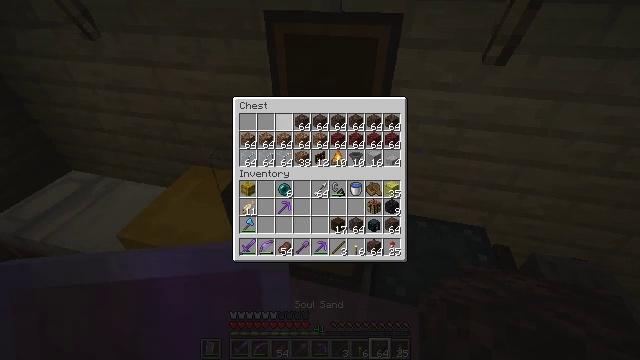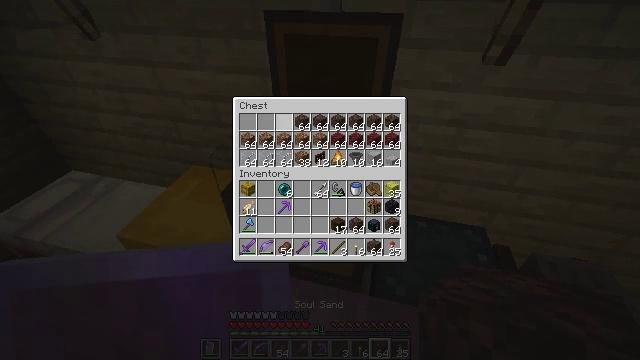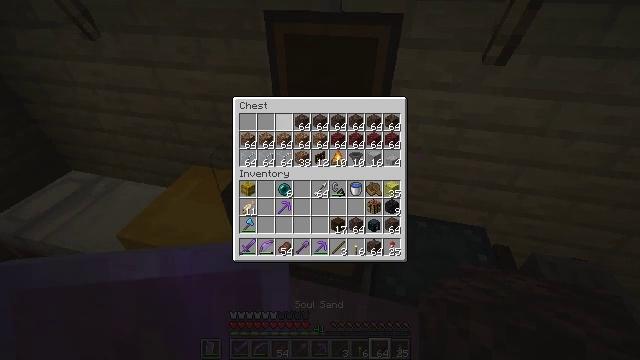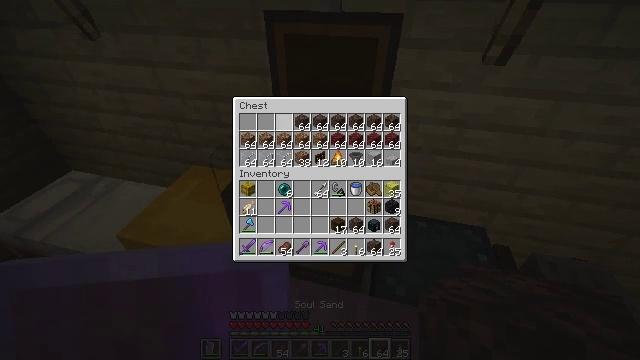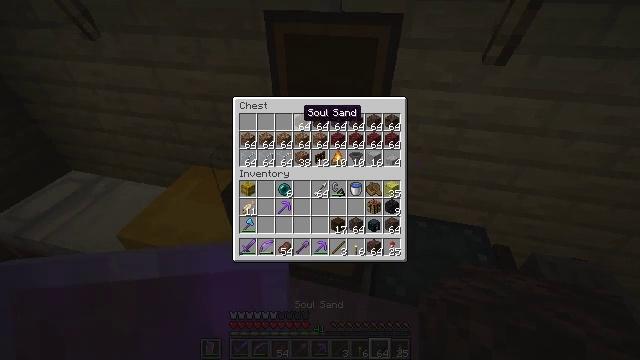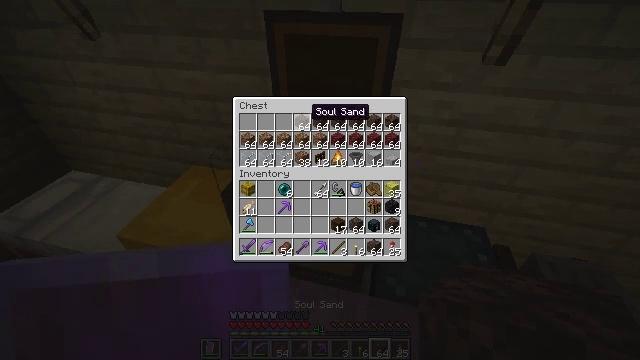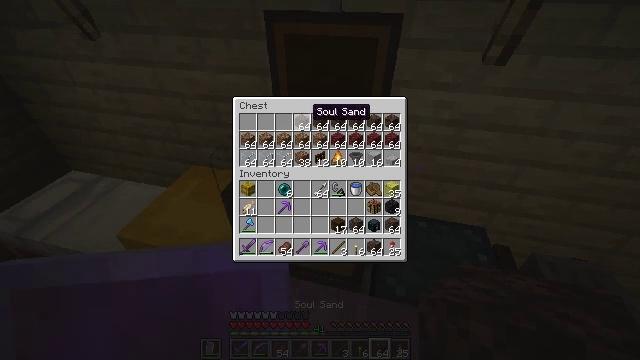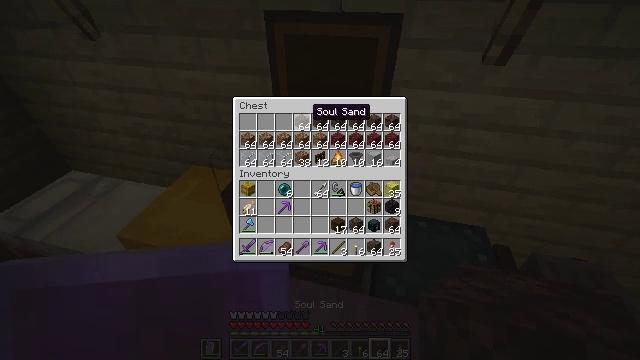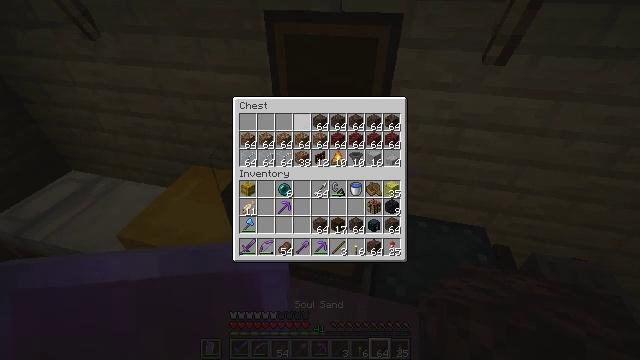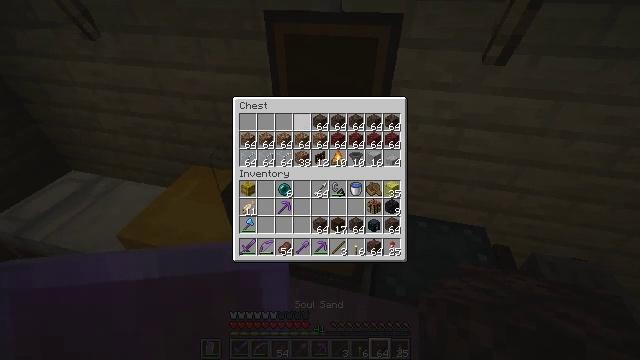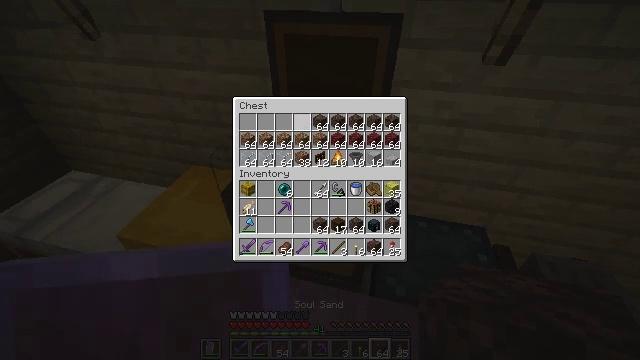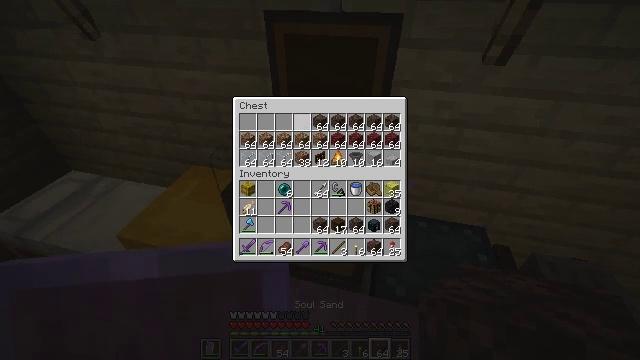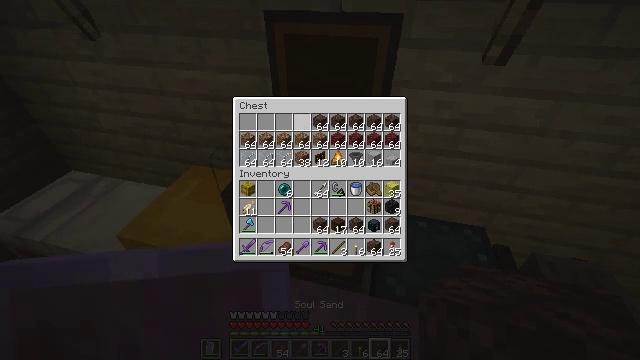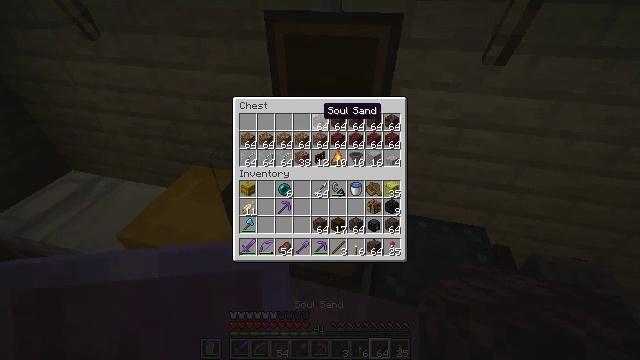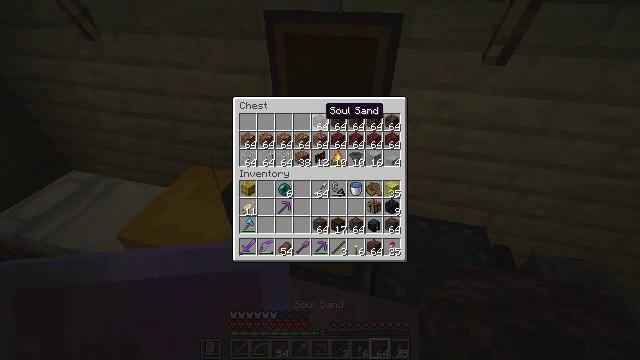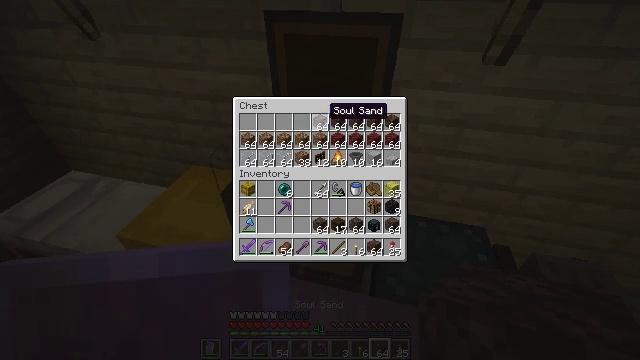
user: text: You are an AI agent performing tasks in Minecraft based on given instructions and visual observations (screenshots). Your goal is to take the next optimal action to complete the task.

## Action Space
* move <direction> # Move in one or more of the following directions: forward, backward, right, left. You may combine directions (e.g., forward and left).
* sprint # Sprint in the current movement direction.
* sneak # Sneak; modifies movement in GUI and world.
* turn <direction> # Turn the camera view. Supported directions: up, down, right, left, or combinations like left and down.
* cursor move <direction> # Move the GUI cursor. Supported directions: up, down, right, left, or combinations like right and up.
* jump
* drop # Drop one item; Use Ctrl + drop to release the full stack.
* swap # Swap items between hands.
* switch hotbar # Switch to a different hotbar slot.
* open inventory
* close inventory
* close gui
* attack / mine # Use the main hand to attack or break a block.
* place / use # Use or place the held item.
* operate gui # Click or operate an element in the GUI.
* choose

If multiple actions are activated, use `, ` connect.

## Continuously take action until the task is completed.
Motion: motion action
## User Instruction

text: mine block cyan shulker box
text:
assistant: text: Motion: sneak, attack / mine
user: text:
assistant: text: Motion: sneak, attack / mine
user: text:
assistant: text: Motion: sneak
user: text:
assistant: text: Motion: sneak, turn right
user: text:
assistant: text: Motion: sneak, turn right
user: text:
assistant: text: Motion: sneak
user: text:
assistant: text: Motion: sneak
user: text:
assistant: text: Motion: sneak, attack / mine
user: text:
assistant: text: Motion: sneak, attack / mine
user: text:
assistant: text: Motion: sneak, attack / mine
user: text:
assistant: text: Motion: sneak, attack / mine
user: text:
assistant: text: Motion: sneak
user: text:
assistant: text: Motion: sneak, turn right
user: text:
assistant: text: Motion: sneak
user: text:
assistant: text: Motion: sneak
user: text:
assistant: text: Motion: sneak
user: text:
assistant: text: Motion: sneak, attack / mine
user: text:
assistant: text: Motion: sneak, attack / mine
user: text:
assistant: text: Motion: sneak, attack / mine
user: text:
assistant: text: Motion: sneak
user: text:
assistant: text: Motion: sneak, turn right
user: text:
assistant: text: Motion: sneak, turn right
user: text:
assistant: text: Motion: sneak
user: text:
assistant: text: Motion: sneak
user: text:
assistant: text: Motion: sneak, attack / mine
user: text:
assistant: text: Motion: sneak, attack / mine
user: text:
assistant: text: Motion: sneak, attack / mine
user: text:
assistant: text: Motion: sneak, attack / mine
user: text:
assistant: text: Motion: sneak
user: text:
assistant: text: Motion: sneak